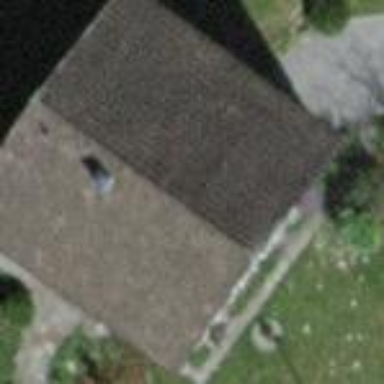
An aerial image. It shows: Simple house.